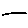
Label: line